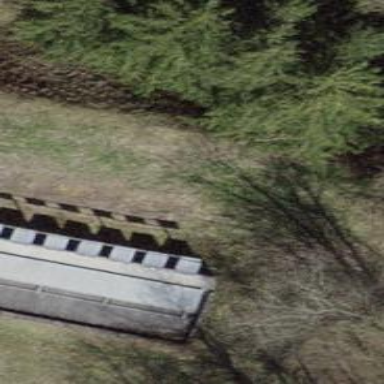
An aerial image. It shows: Retaining wall.